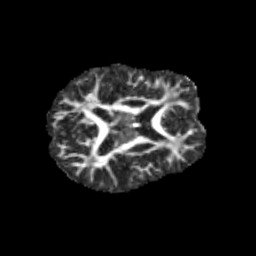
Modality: FA
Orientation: axial
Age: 11
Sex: male
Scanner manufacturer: siemens
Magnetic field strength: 3 T
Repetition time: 3.8 s
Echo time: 0.07 s